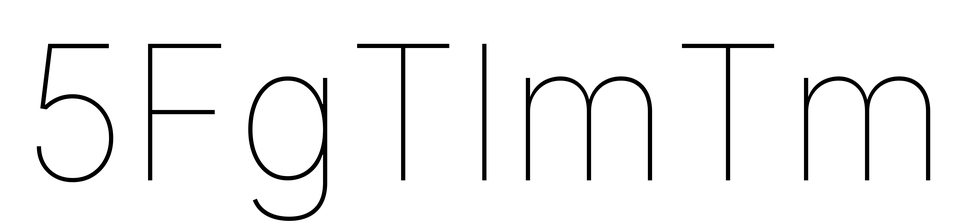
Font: Inter_Thin